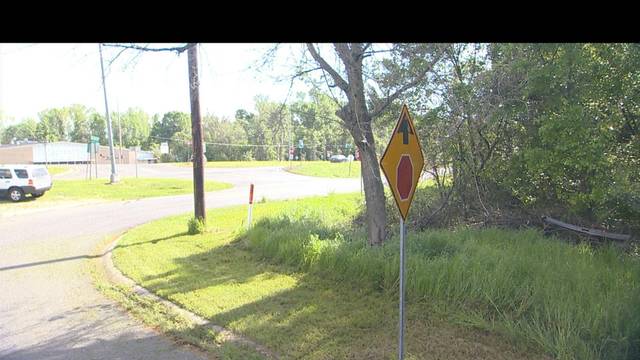
Region: United States
Coordinates: 32.504, -93.736